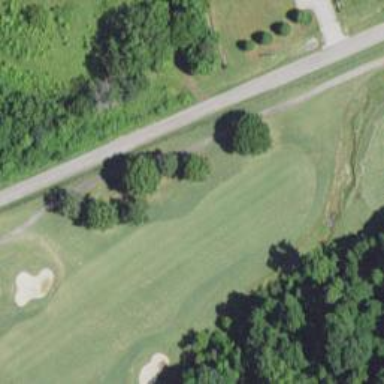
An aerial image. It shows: Grassy area designated as golf fairway.